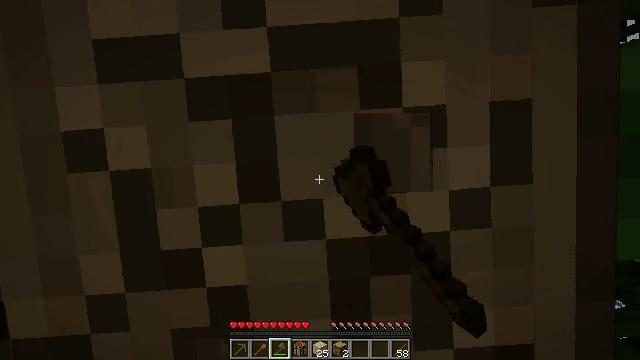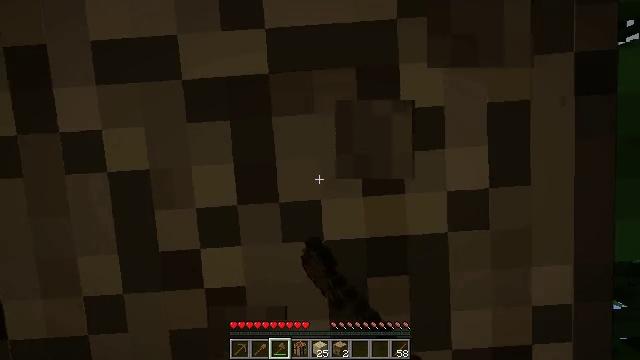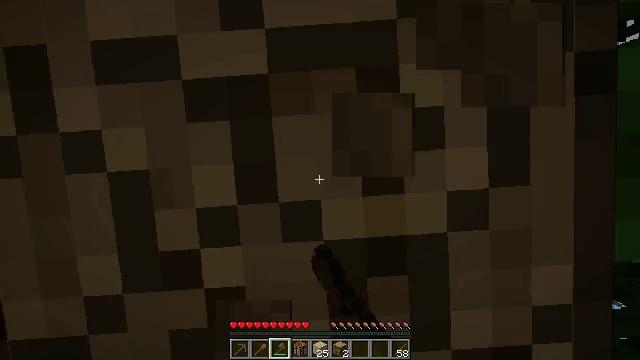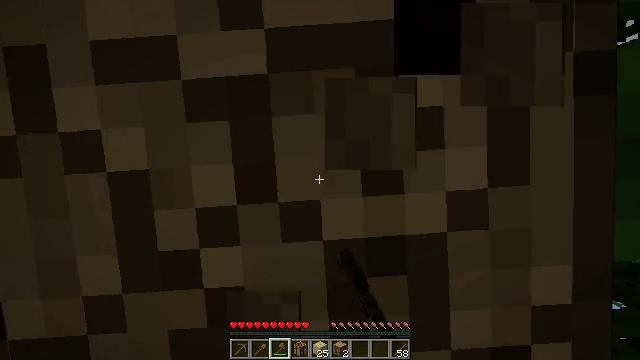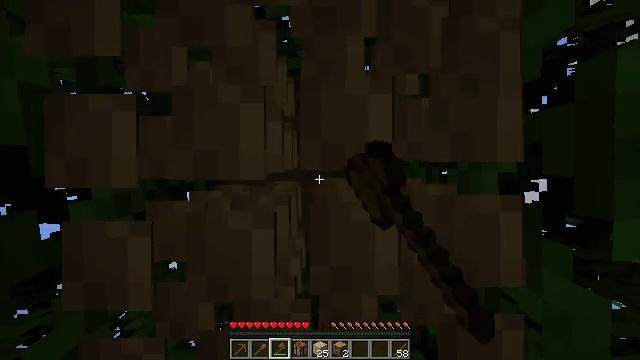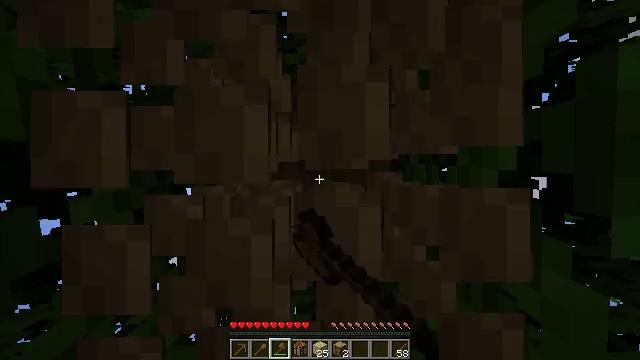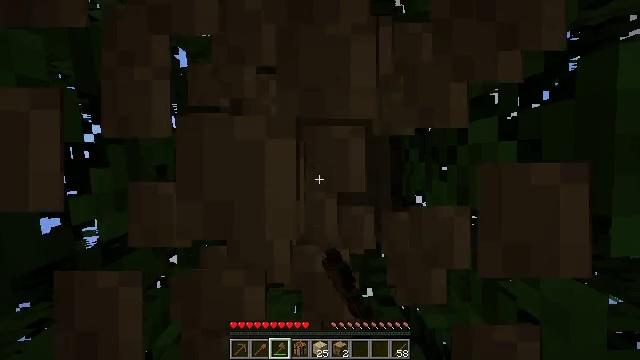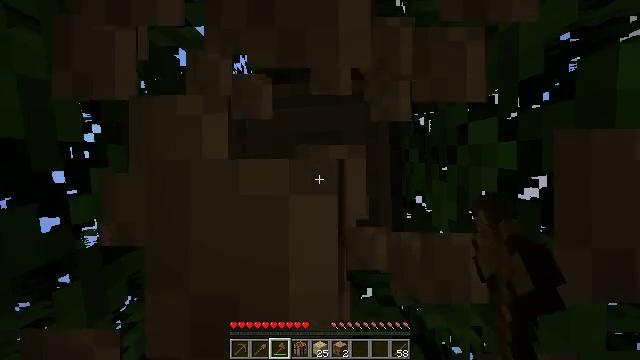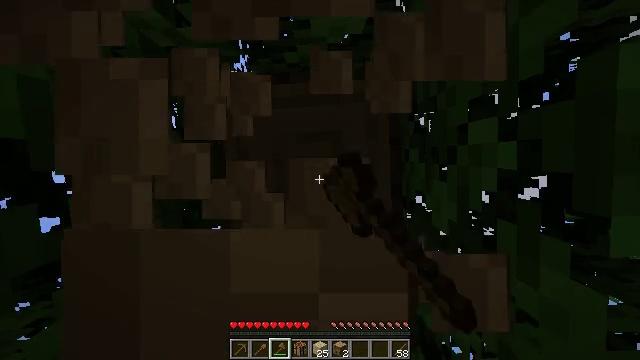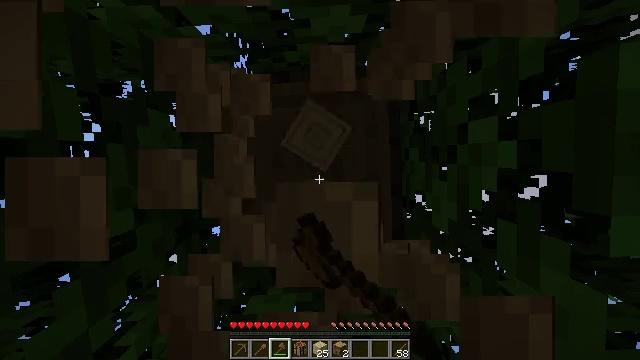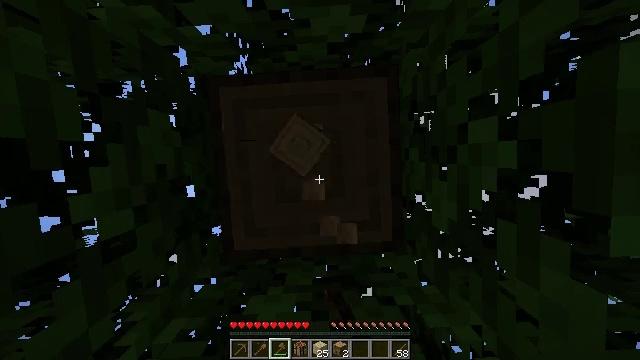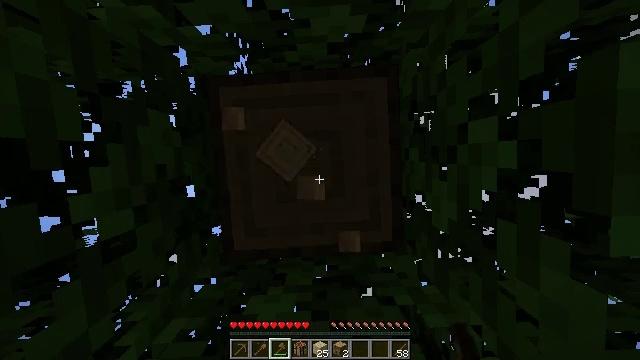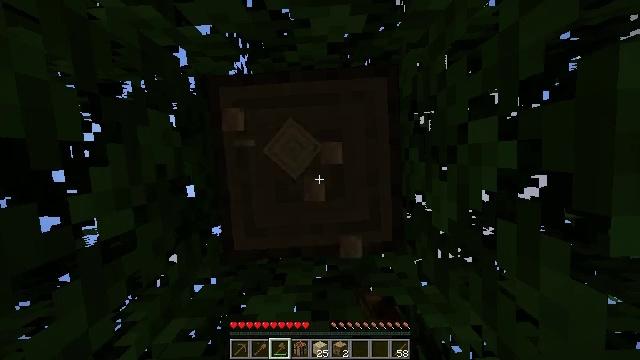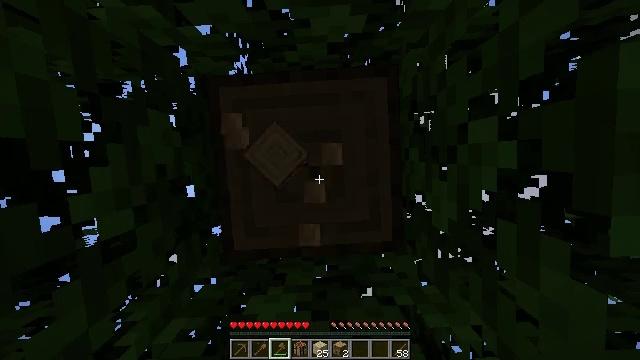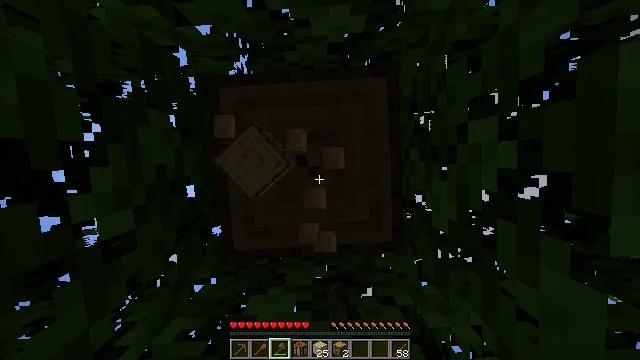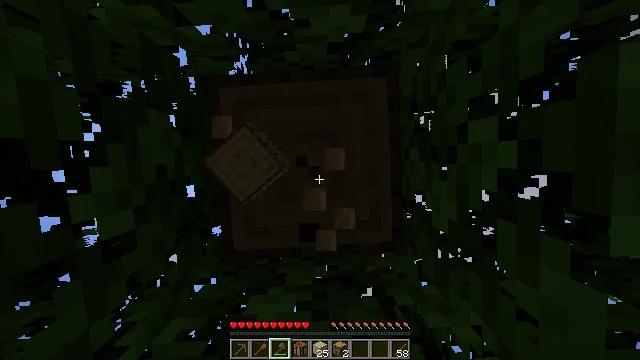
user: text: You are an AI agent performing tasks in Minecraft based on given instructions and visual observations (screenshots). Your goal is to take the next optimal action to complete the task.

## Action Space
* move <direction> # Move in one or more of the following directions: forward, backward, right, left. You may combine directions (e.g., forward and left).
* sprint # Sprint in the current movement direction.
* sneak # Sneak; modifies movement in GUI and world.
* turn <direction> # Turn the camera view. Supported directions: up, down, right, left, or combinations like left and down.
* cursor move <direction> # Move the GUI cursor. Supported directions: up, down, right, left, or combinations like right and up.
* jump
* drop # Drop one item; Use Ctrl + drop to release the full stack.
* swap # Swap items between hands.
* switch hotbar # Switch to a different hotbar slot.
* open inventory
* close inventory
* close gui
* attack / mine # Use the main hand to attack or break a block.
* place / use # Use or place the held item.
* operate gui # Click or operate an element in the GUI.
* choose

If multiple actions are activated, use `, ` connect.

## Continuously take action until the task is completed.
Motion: motion action
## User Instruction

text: Gather oak logs from trees.
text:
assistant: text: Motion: attack / mine
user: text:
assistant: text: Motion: attack / mine
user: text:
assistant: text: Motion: attack / mine
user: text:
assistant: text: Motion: attack / mine
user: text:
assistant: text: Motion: attack / mine
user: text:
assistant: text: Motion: attack / mine
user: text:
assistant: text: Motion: attack / mine
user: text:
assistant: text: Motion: attack / mine
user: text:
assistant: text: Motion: attack / mine
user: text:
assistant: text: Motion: attack / mine
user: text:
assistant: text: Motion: attack / mine
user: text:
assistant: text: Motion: attack / mine
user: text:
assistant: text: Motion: attack / mine
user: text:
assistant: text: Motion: attack / mine
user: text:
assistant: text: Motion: attack / mine
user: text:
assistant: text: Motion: attack / mine
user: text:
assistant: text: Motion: attack / mine
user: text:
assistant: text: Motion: attack / mine
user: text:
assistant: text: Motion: attack / mine
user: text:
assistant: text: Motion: attack / mine
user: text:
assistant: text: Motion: attack / mine
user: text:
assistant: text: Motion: attack / mine
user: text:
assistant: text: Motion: attack / mine
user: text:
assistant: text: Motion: attack / mine
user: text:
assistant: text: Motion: attack / mine
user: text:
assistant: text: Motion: attack / mine
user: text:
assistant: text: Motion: attack / mine
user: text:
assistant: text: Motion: attack / mine
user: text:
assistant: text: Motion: attack / mine
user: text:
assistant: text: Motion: attack / mine